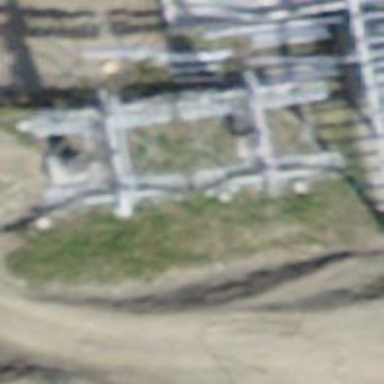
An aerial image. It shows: Pylon used for aerialway.